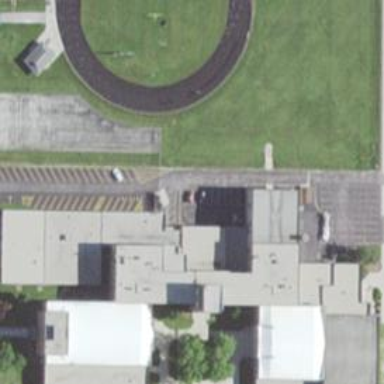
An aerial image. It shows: School building.